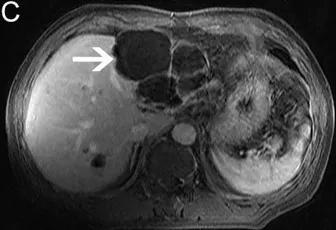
MRI examination. The lesion showed low signals with multiple rooms on T1-weighted images. Venous phase.
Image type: radiology (mri)